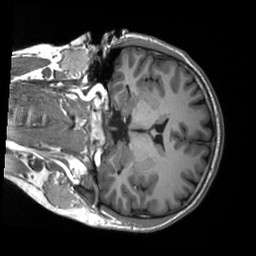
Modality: T1w
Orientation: coronal
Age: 20
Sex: male
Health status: healthy
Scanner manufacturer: siemens
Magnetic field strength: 3 T
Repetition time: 2.53 s
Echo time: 0.00219 s